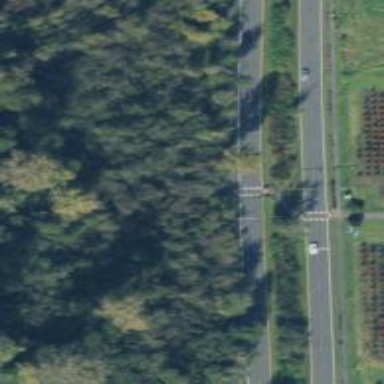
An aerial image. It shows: Asphalt cycleway with crossing.